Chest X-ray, PA view. Patient: 50 years old, sex F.
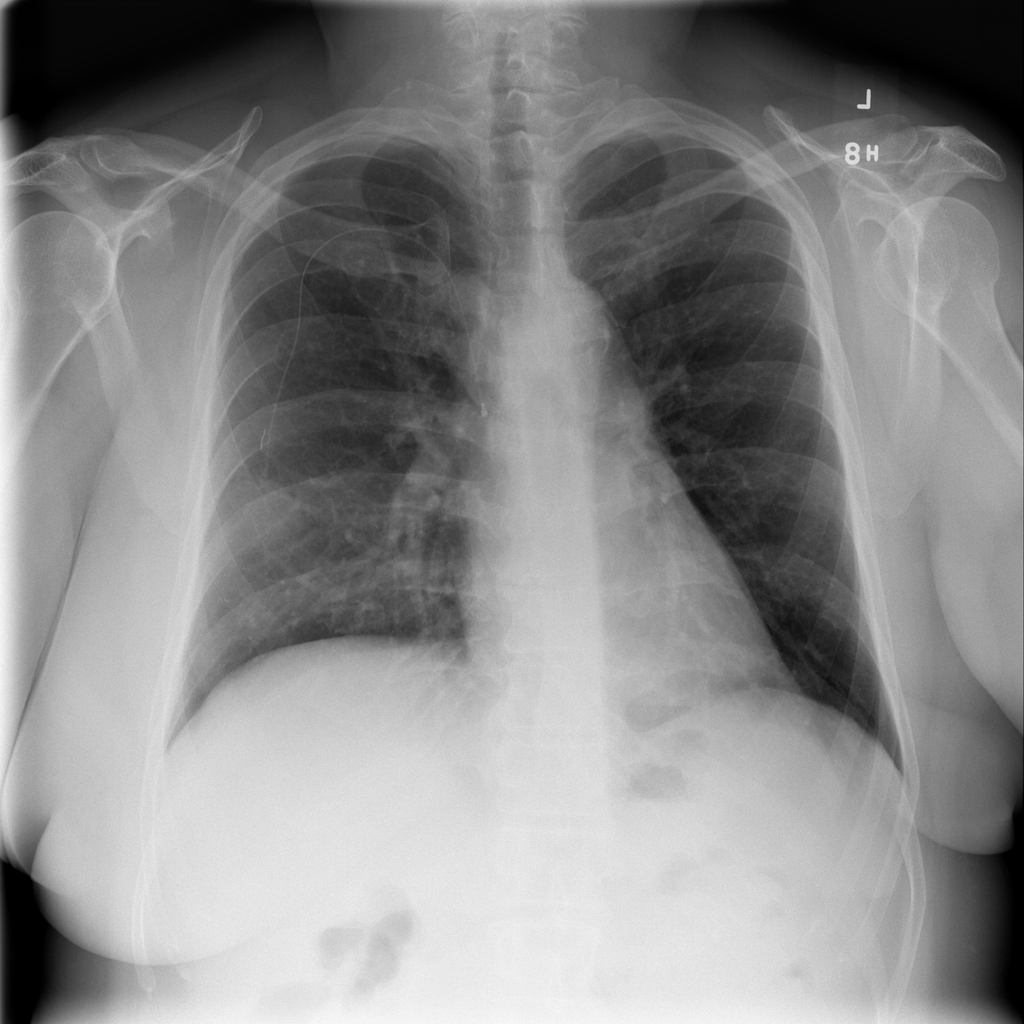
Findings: No Finding